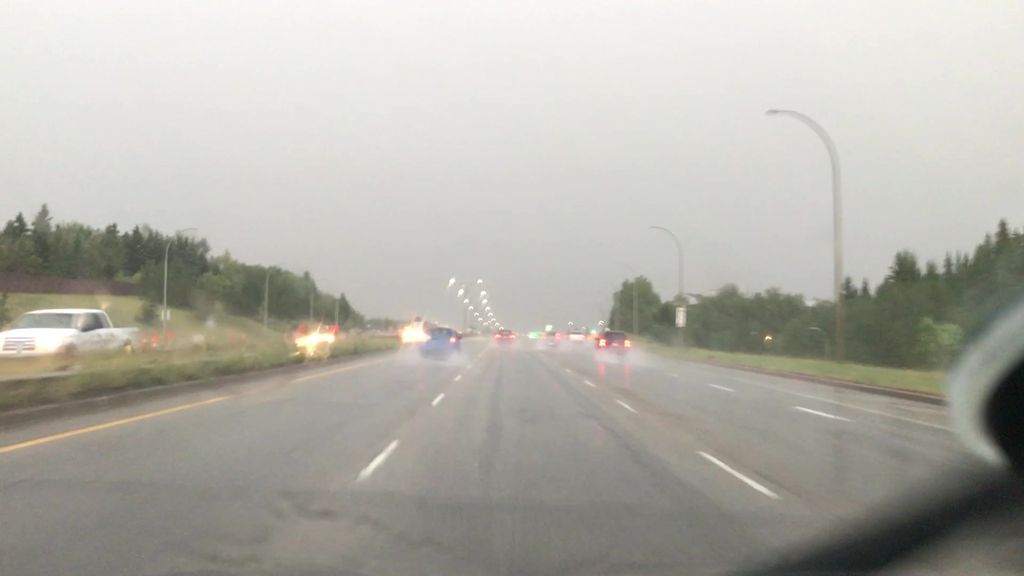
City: edmonton